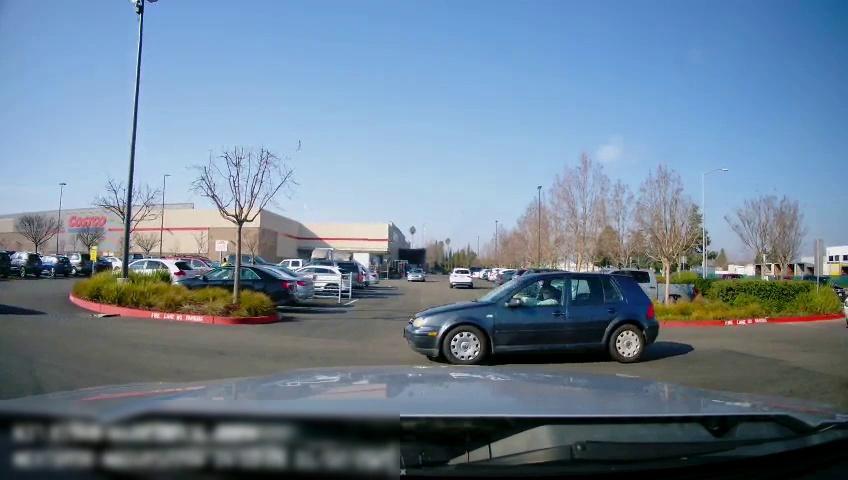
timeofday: Day
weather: Sunny
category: Drivable Space
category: Vehicles | SUV
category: Vehicles | SUV
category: Vehicles | Truck
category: Vehicles | SUV
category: Vehicles | SUV
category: Vehicles | SUV
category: Vehicles | Car
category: Vehicles | Car
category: Vehicles | Car
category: Vehicles | Car
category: Vehicles | Car
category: Vehicles | Car
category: Vehicles | SUV
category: Vehicles | Truck
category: Vehicles | Truck
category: Vehicles | SUV
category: Vehicles | SUV
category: Vehicles | SUV
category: Vehicles | SUV
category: Vehicles | Car
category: Vehicles | Car
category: Traffic | Signs